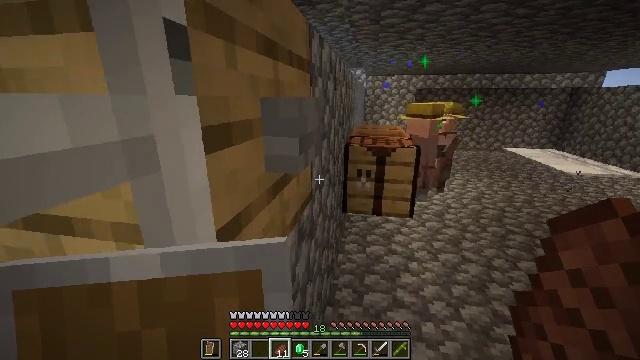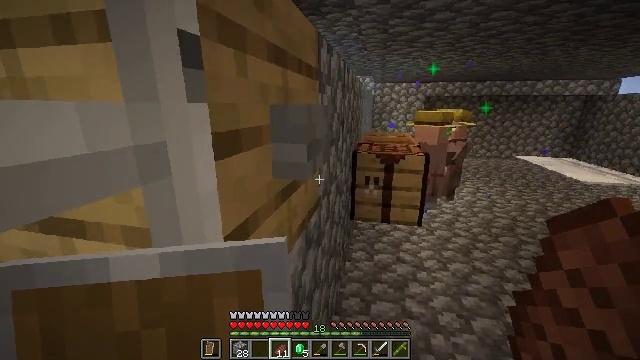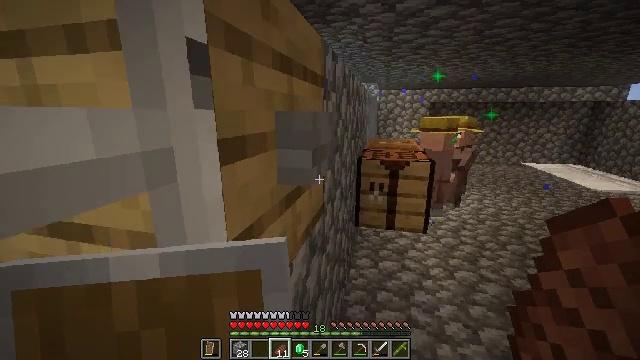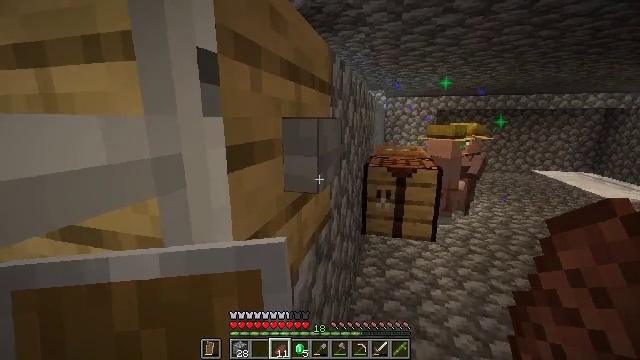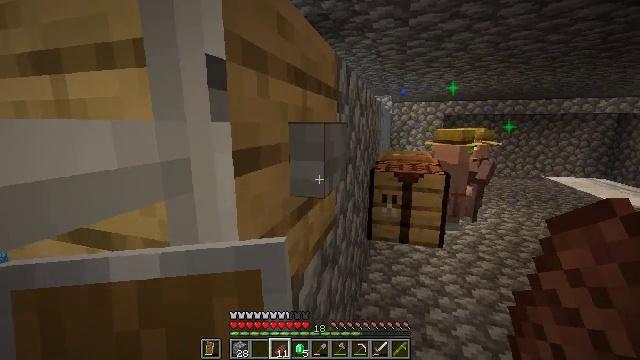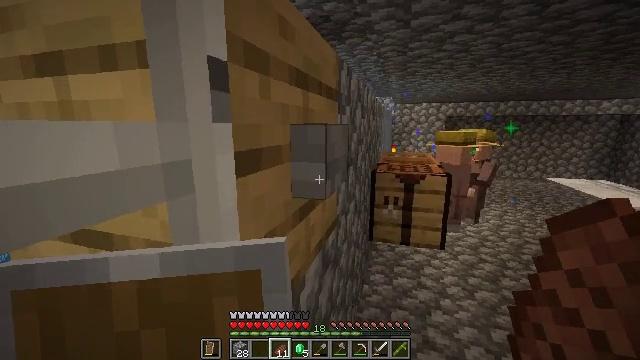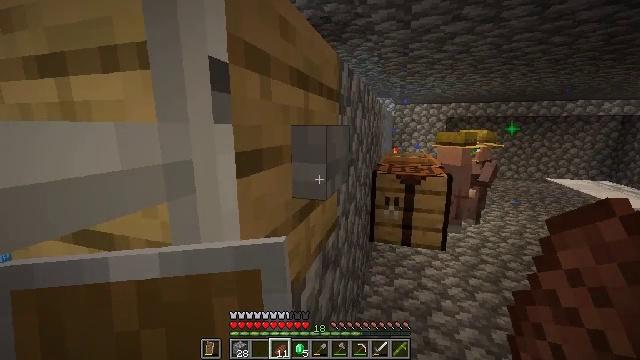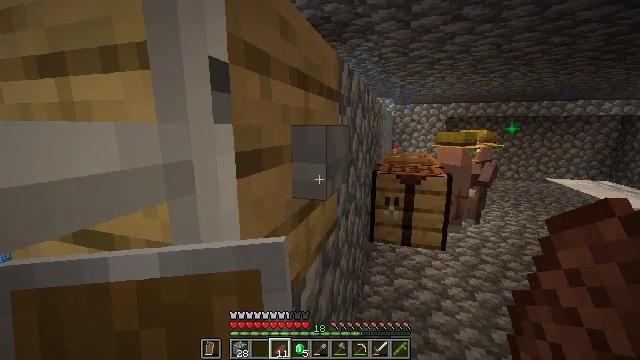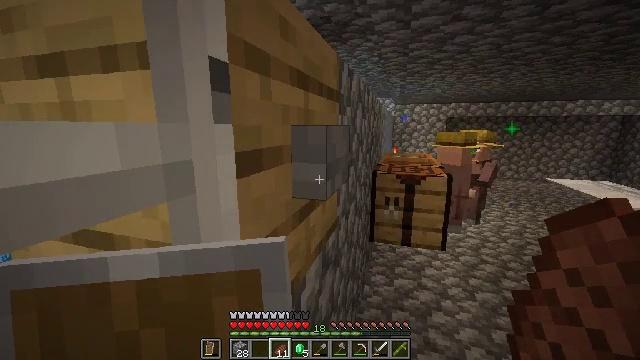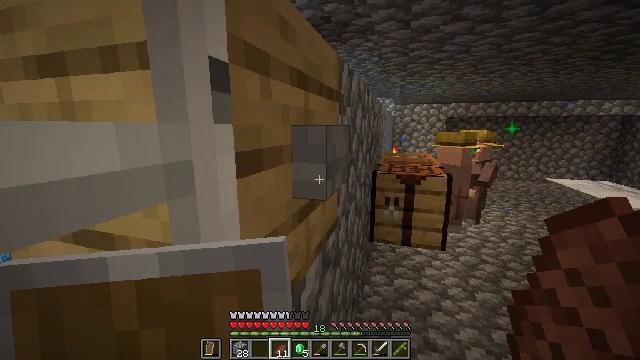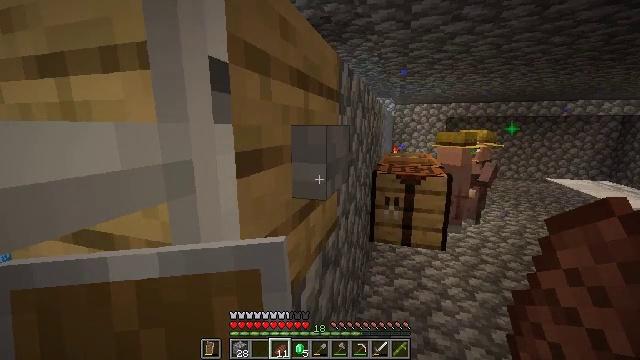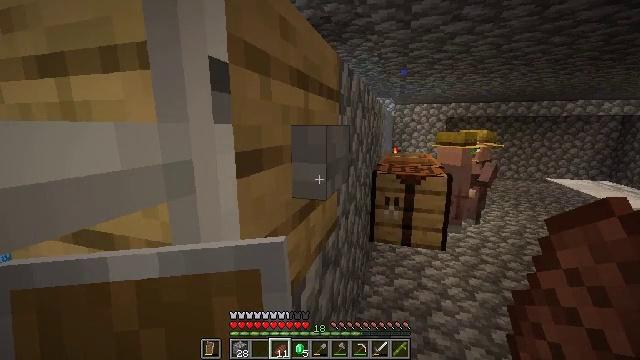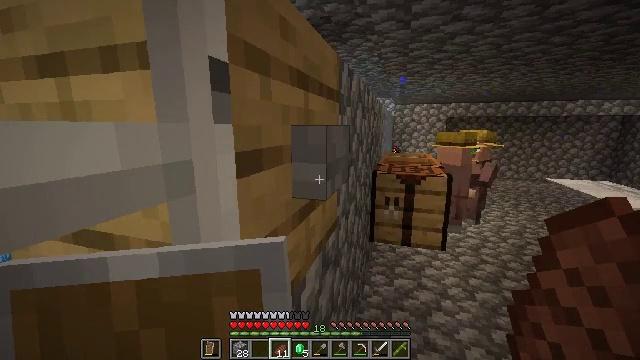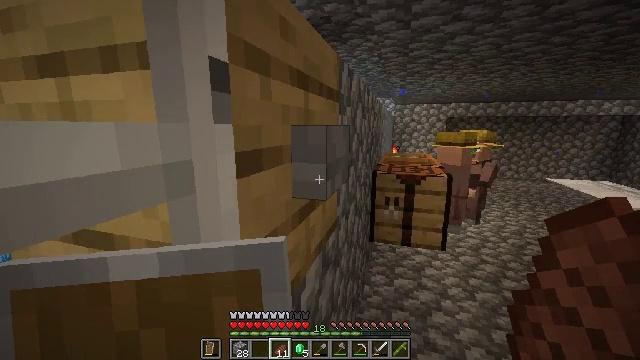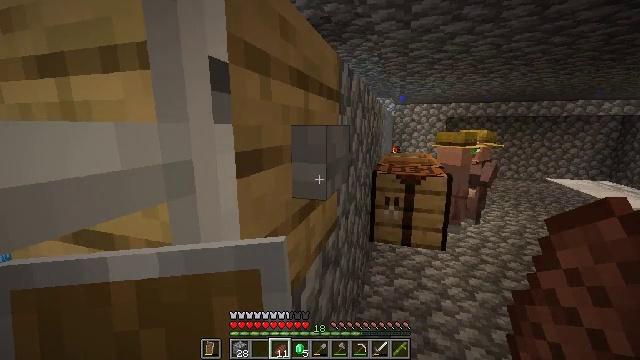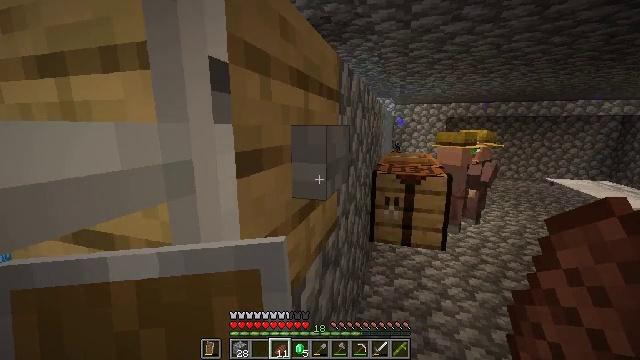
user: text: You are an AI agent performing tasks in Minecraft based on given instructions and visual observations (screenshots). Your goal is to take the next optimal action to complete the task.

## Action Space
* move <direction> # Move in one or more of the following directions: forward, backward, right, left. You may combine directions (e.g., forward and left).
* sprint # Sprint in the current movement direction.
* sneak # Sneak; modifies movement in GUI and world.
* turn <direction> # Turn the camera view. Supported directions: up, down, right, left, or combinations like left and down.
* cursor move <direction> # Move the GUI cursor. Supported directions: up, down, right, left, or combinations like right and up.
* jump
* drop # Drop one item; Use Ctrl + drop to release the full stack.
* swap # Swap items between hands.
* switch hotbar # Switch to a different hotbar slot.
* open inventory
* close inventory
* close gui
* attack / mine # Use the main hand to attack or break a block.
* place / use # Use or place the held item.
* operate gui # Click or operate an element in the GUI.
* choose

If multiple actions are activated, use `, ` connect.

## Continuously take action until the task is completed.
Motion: motion action
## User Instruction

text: Eliminate the villager.
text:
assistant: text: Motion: turn left and up
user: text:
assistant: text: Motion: turn left and up
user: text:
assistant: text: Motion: turn left and up
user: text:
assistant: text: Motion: turn left and up
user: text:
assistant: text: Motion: no_op
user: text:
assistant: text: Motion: no_op
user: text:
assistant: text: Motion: no_op
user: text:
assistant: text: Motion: no_op
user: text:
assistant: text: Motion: no_op
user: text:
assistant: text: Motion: no_op
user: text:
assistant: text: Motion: no_op
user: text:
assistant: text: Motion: no_op
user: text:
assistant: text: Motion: no_op
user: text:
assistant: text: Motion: no_op
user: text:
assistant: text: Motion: no_op
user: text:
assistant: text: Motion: no_op
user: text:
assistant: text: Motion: no_op
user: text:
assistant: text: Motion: no_op
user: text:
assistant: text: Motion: no_op
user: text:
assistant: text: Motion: no_op
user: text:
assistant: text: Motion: no_op
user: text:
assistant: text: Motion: no_op
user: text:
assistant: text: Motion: no_op
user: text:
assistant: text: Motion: close inventory
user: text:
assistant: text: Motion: close inventory
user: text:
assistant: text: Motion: close inventory
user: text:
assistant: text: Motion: close inventory
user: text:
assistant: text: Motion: no_op
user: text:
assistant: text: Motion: no_op
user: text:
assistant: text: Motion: no_op